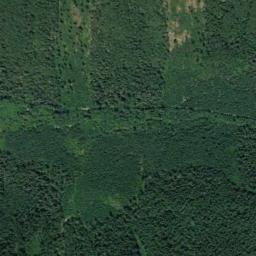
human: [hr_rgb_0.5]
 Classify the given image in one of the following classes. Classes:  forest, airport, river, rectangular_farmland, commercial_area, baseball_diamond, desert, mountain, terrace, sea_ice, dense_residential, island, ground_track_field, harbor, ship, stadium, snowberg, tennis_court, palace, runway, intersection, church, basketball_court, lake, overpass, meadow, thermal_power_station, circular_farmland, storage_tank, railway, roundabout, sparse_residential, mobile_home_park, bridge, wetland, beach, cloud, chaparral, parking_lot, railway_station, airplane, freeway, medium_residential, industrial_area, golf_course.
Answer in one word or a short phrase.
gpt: forest